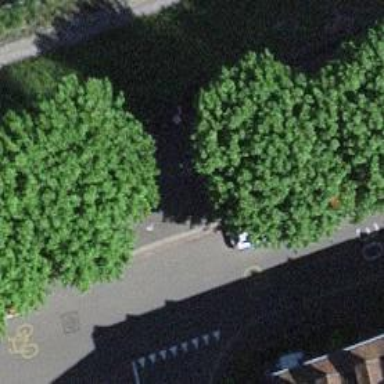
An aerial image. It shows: Footway with surface made of sett.